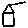
Label: house